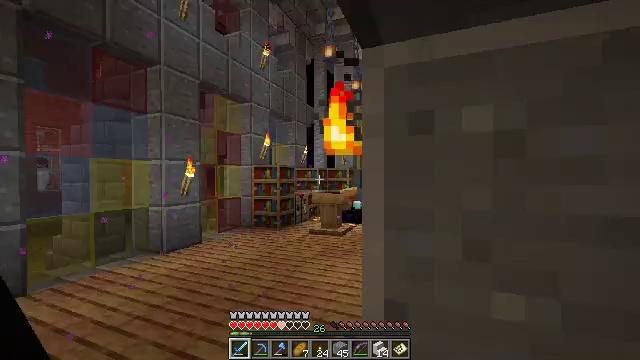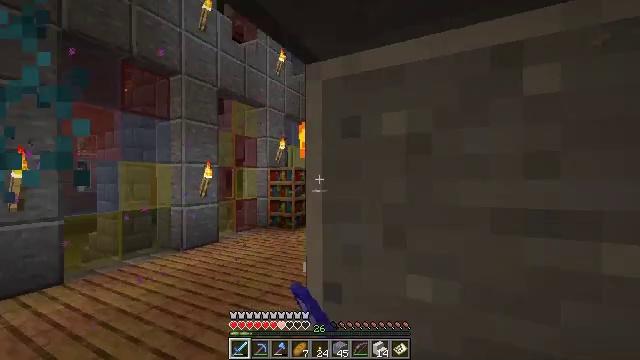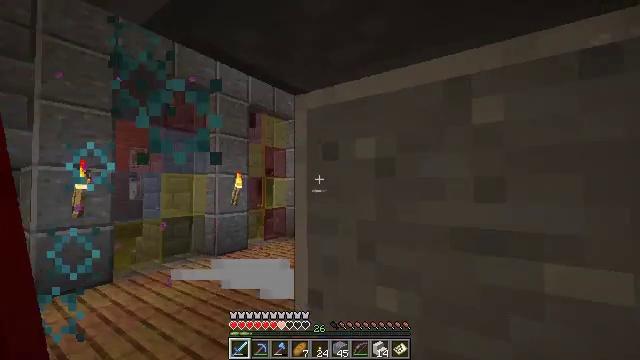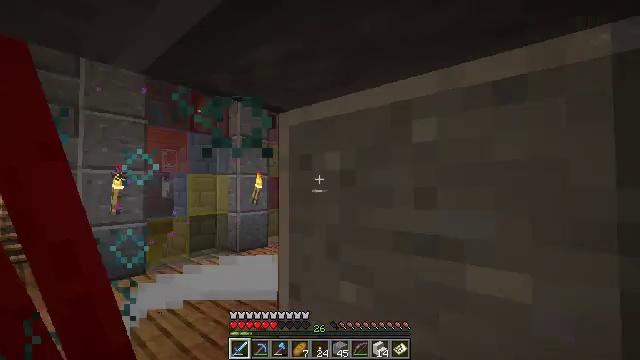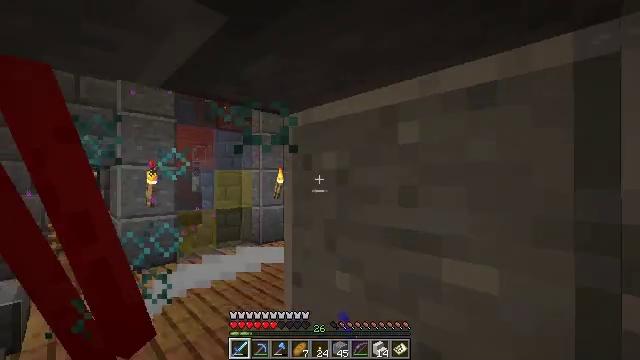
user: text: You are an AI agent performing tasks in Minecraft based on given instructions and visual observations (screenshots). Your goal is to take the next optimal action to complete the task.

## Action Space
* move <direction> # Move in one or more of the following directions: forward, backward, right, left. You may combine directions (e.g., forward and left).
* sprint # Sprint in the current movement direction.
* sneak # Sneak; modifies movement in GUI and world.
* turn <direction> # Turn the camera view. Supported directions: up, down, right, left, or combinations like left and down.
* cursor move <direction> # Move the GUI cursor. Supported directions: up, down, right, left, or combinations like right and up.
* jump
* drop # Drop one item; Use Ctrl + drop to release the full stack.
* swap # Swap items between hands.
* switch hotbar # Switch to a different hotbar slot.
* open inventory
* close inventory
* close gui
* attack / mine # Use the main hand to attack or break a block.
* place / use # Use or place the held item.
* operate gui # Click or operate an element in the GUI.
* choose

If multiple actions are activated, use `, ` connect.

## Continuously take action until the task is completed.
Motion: motion action
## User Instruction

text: Take down the wall torch for reuse.
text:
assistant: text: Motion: move back and move right, turn left, attack / mine
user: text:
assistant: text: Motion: move back and move right, turn left and up
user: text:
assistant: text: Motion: move back and move right, turn left
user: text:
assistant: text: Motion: move back and move right, turn left and down
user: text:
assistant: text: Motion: no_op